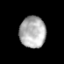
Tissue: prostate
Cell type: Myeloid cells
Senescence score: 0.3392
Nuclear area (px): 804
Mean DAPI intensity: 177.354